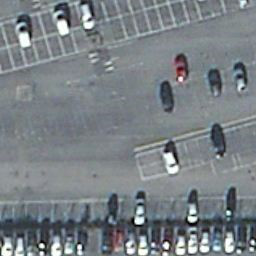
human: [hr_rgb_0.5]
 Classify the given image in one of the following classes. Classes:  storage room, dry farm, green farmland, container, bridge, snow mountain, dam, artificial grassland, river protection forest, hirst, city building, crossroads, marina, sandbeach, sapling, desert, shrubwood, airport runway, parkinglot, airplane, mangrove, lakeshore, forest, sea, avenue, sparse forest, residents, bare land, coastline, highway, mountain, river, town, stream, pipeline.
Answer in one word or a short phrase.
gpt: parkinglot